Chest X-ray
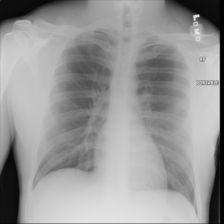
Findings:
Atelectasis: negative
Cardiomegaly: negative
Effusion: negative
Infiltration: negative
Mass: negative
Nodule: negative
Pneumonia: negative
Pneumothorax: negative
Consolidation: negative
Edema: negative
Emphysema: negative
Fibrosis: negative
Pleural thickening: negative
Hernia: negative